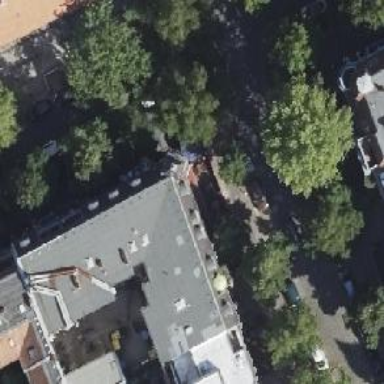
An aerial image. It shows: Restaurant.